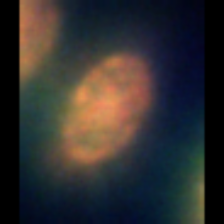
Taxon: Thalassiosira
Group: Diatoms